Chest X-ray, PA view. Patient: 61 years old, sex F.
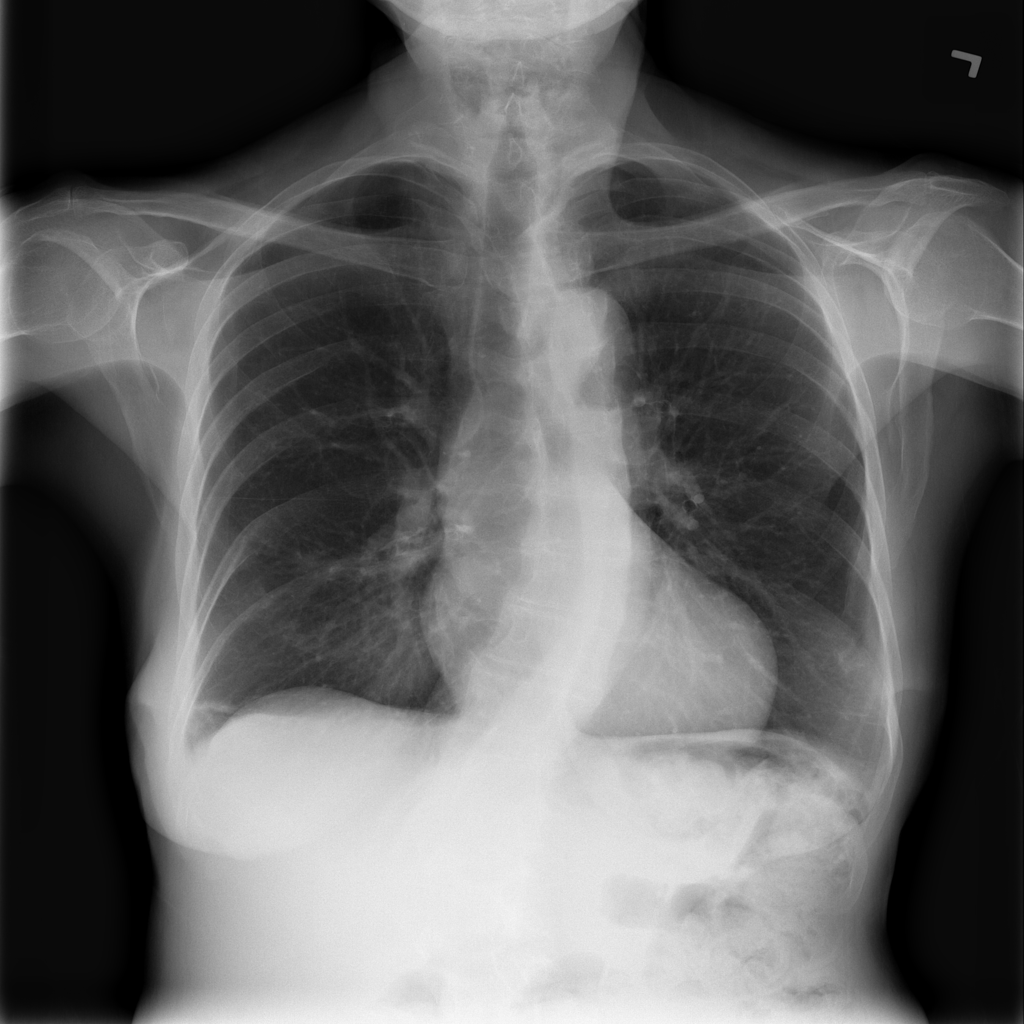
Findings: No Finding